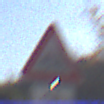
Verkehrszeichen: RadverkehrRechts
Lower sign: RichtungsangabeDurchPfeile9
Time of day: SunriseSunset
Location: Outdoor (Nature)
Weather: Clear
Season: NotSpecified
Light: Natural